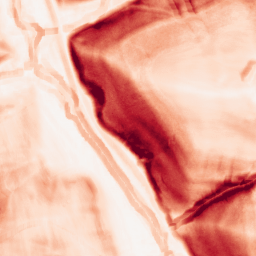
Category: morphological
Decomposition family: morphological_gradient
Decomposition parameters: size: 7
shape: square
Upsampling method: bicubic_16x
Upsampling parameters: scale: 16
Upsampling scale: 16